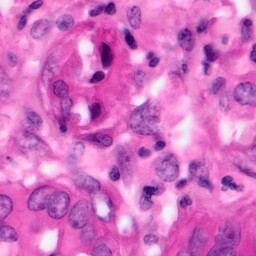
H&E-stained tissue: Pancreatic